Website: crate-barrel
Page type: account-selection
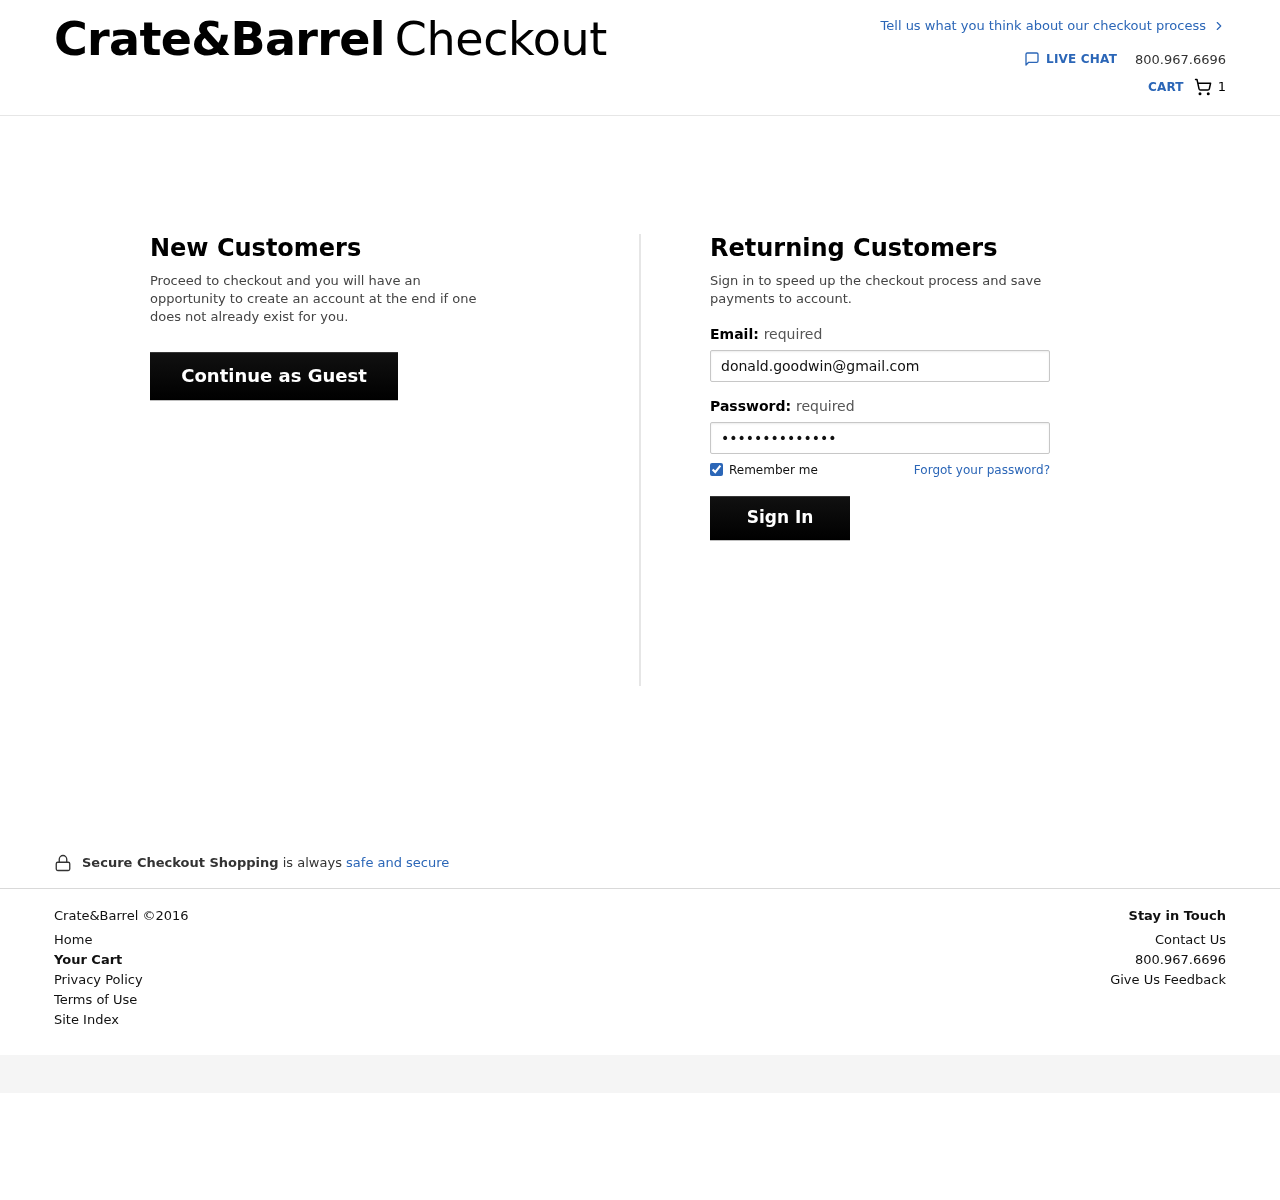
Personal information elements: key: PII_EMAIL
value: donald.goodwin@gmail.com
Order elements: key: ORDER_NUM_ITEMS
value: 1